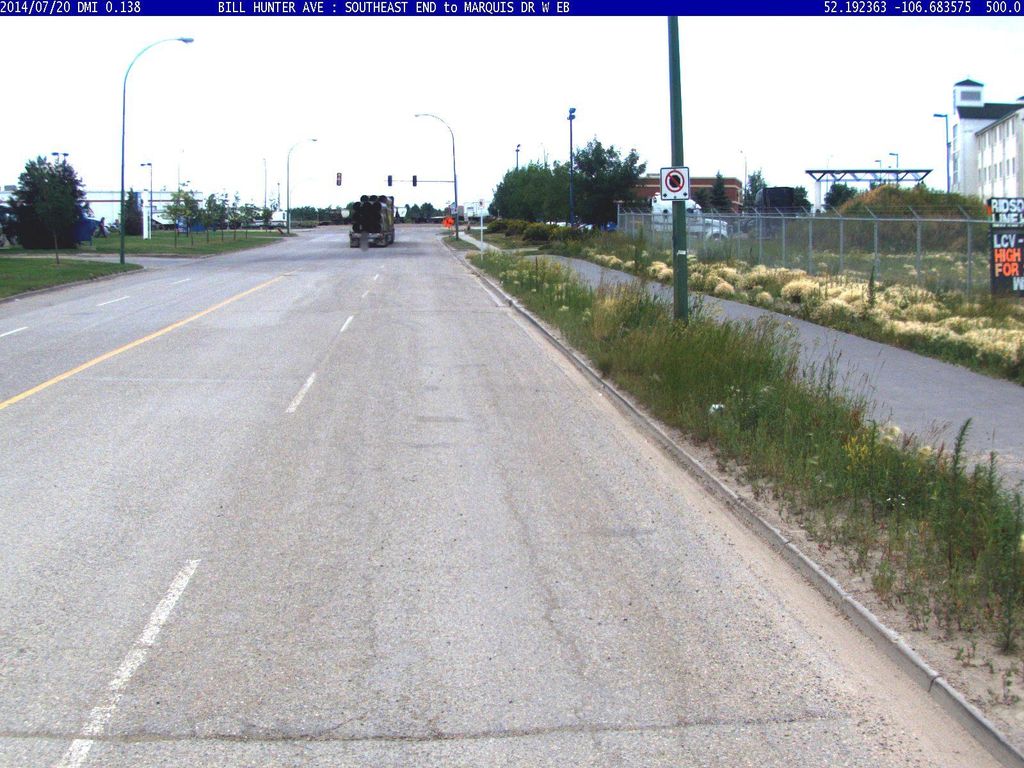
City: saskatoon